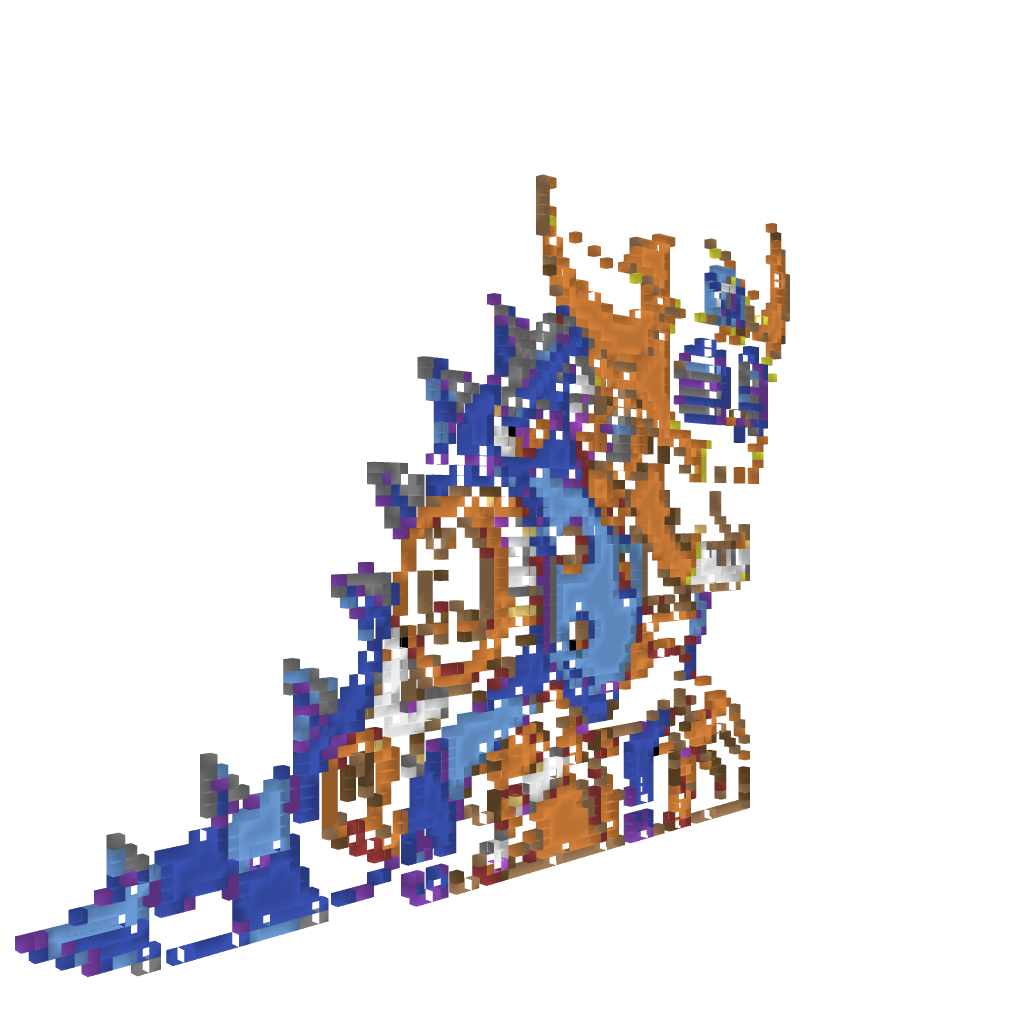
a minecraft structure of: Wily Machine #9 Small Version (ErnieCIII) bad low quality